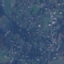
Land use / land cover class: Residential